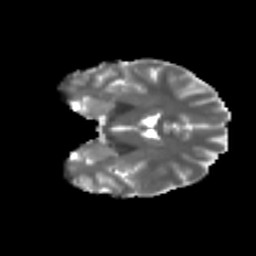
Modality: T2w
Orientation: coronal
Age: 21
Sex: male
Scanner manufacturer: ge
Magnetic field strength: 3 T
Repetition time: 7.8 s
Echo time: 0.0606 s